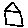
Label: house